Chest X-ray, PA view. Patient: 60 years old, sex M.
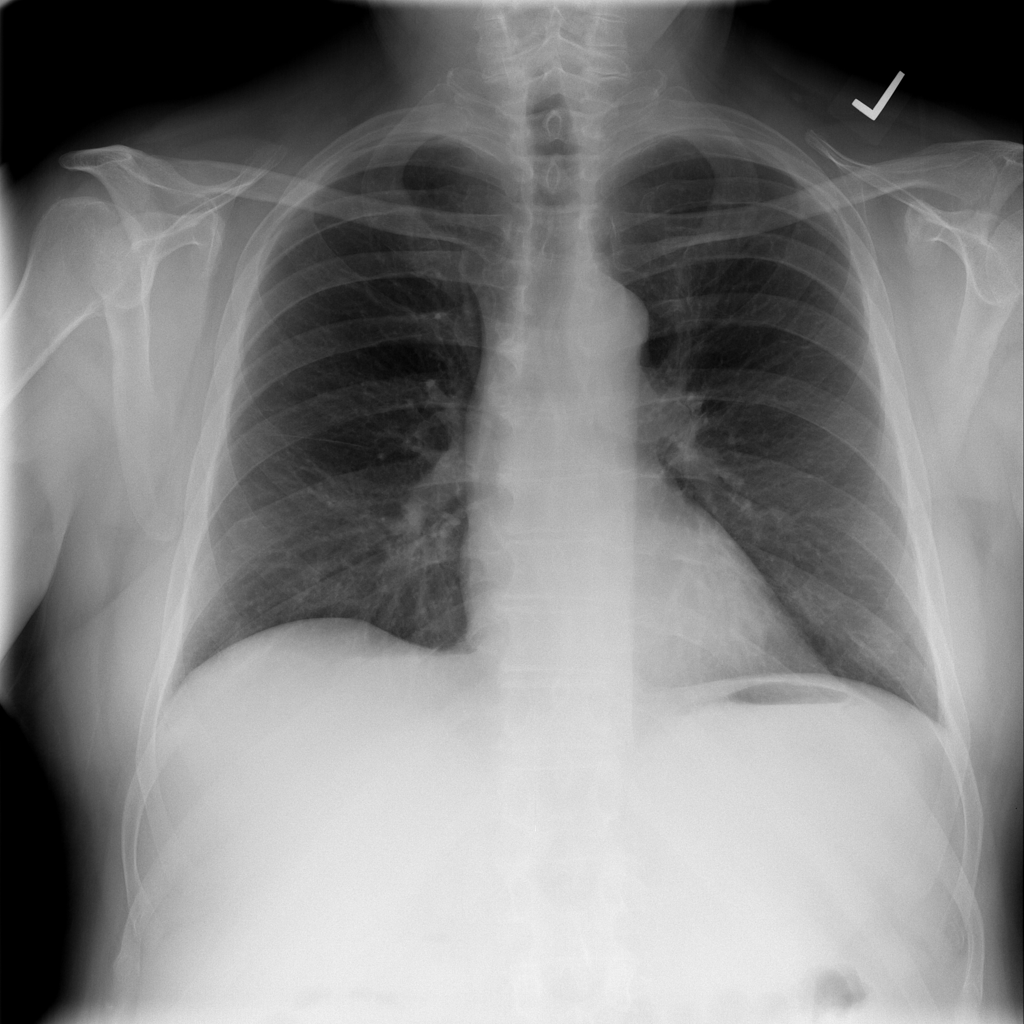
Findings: No Finding